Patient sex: F
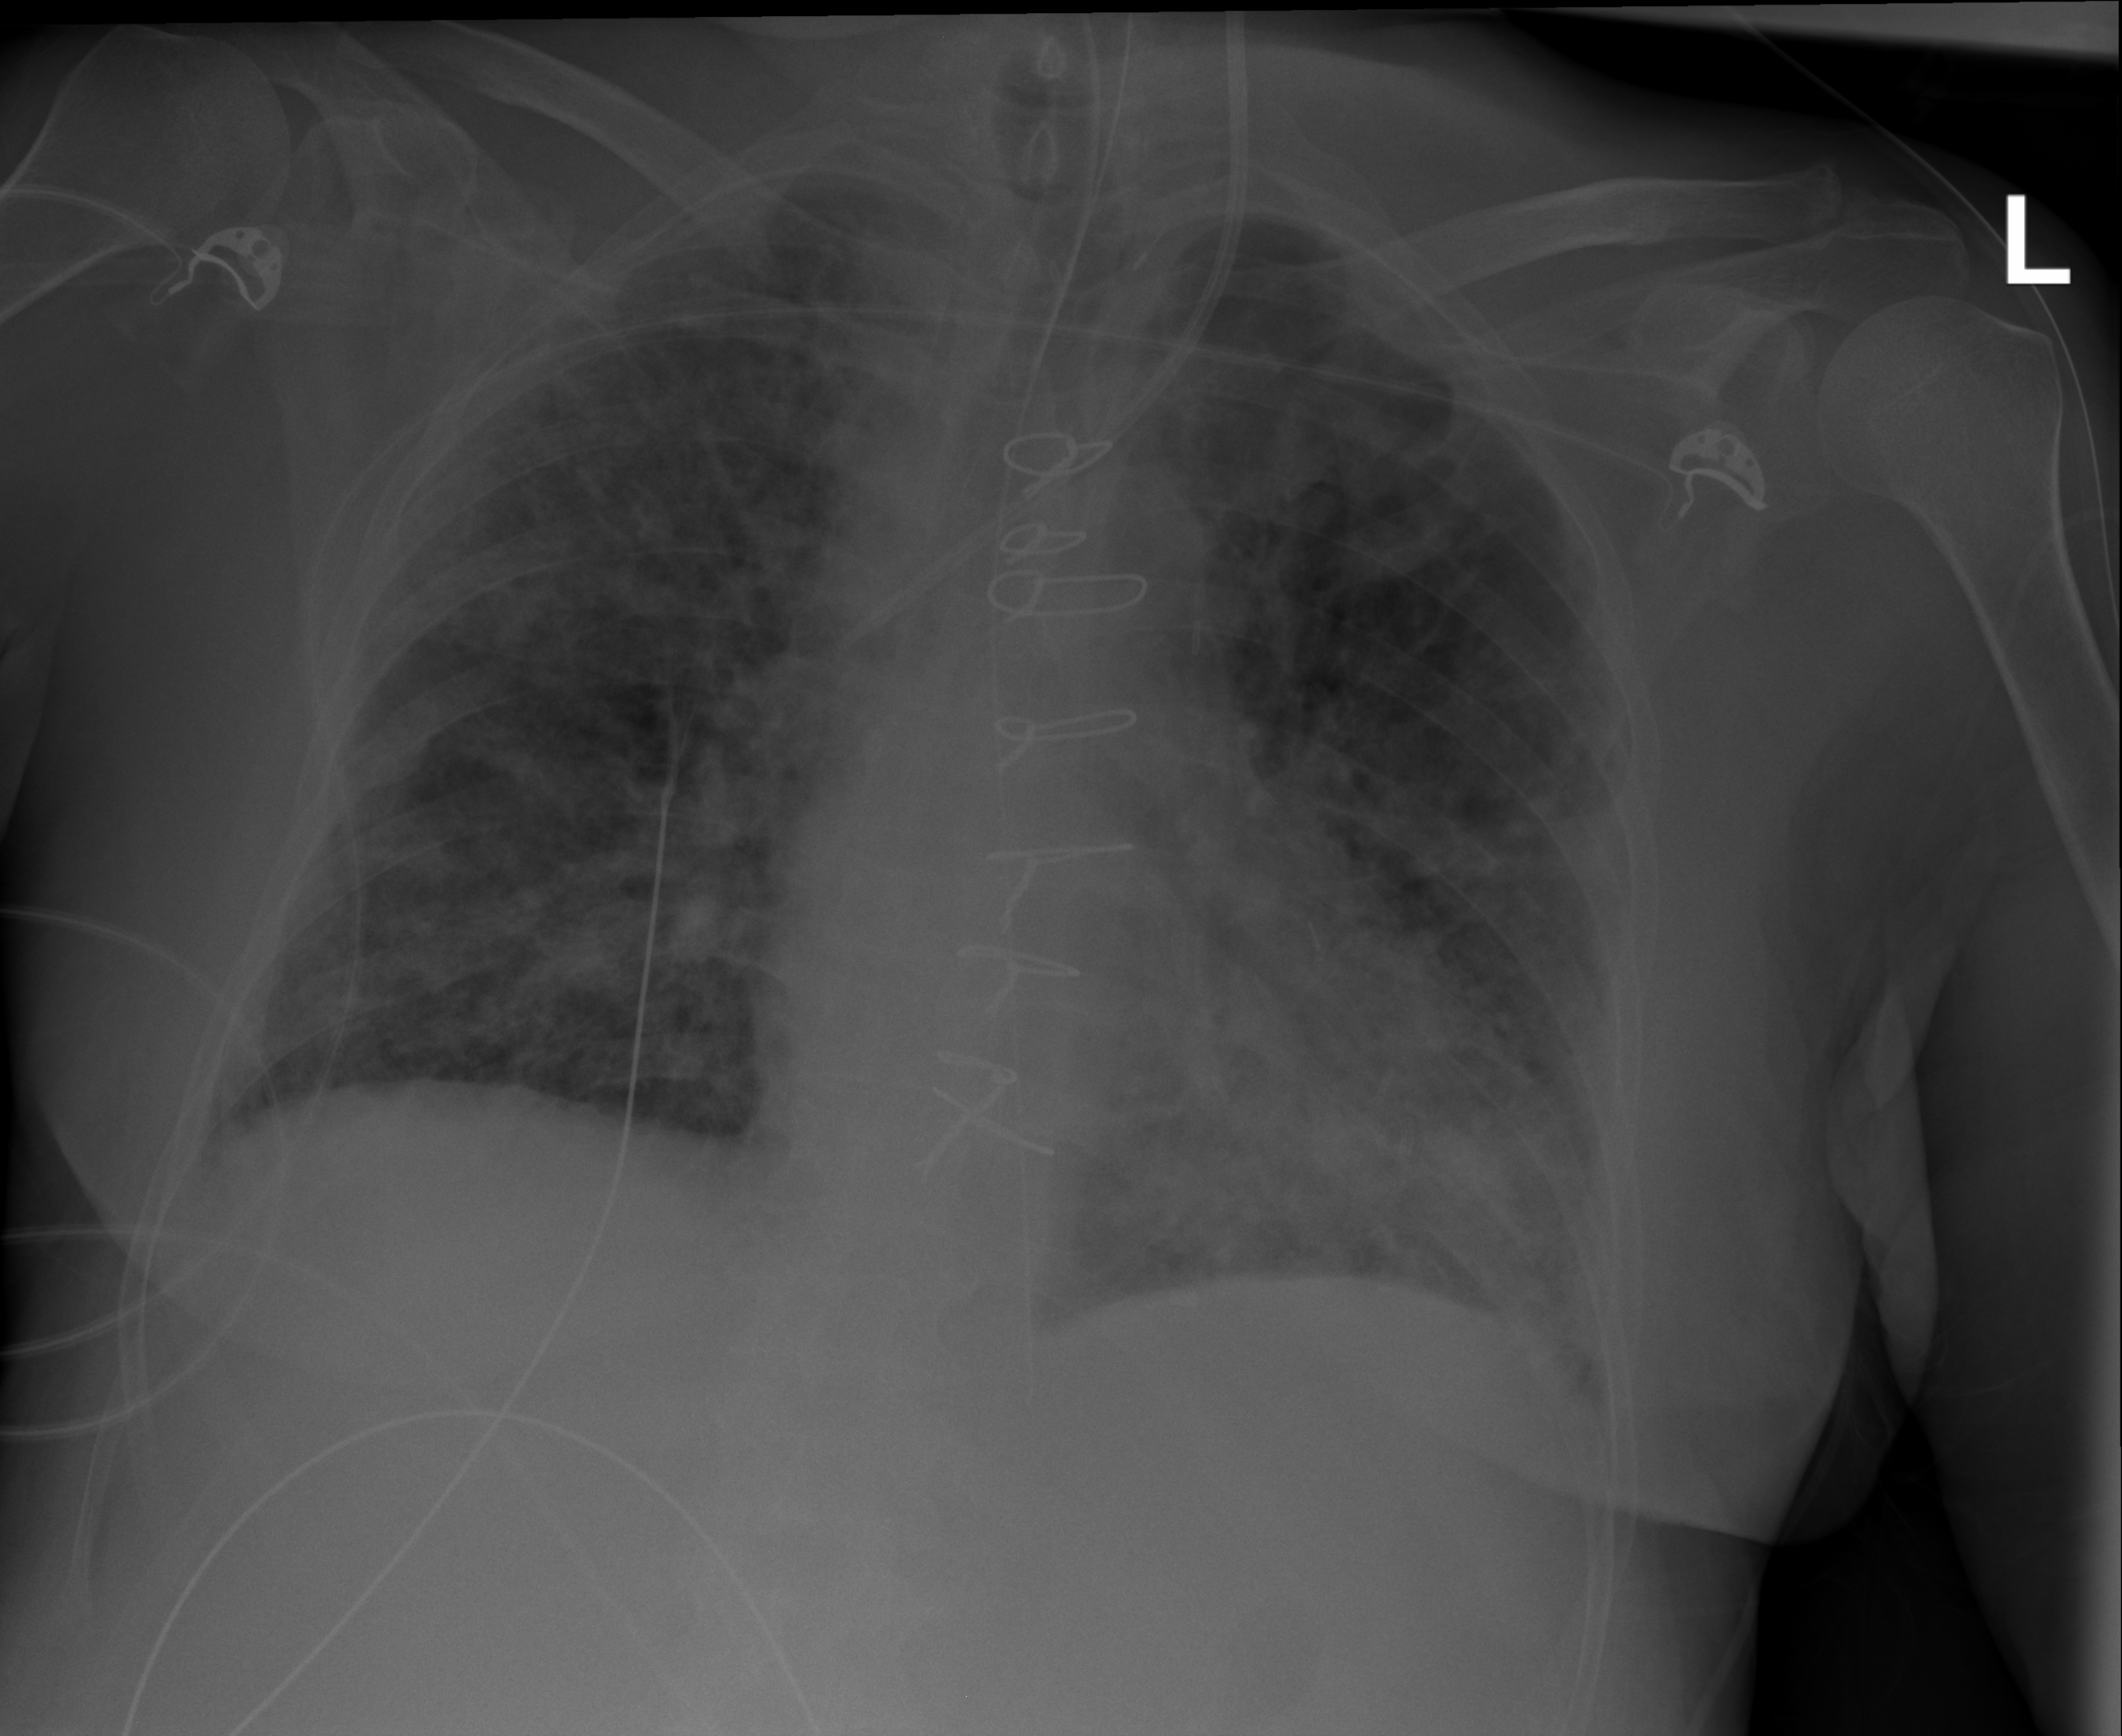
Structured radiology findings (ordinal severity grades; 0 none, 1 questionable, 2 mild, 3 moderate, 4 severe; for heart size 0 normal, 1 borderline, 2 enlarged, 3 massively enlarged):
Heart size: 0
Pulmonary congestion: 1
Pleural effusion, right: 1
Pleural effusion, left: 1
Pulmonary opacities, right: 3
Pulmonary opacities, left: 3
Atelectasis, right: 3
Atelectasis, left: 3